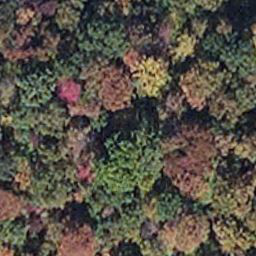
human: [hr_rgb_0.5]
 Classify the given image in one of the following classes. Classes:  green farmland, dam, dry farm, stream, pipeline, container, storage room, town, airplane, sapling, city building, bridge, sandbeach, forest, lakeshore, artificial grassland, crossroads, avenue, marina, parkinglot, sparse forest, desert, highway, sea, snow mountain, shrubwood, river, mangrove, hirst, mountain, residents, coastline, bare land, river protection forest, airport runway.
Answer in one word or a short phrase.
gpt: mangrove